Question: '''
$mygetting_id = $wpdb->get_results("SELECT DISTINCT post_id,meta_value from wp_postmeta Where meta_value LIKE '".$search_res[$k]."%' OR meta_value LIKE '%".$search_res[$k]."%' AND meta_key='my_profile_tags' ORDER BY post_id $limit");
foreach ( $mygetting_id as $post )
{
$id = $post->post_id;
$metaValue= esc_attr(get_post_meta($id, 'my_profile_tags',true));
$array_metaValue = explode(',',$metaValue);
$array_metaValue = array_map('strtolower', $array_metaValue);
$total_tags=count($array_metaValue);//like total=10
for($e=0;$e<=count($search_res);$e++)
{
$key = count( array_intersect( $array_metaValue, array_map('strtolower', $search_res ) ) );
}
// Get Percentage of each array result.
$percent=($key/$search_count)*100;
$percent=round($percent,0);
?>
//html part
} // for each close
'''
Now I want to 'ORDER BY' or show my result according to '$percent' variable then after show the results. I can't use the '$percent' var in my SQL statement. What should I do.
This is how it is displaying right now. I want the 400% to the top.

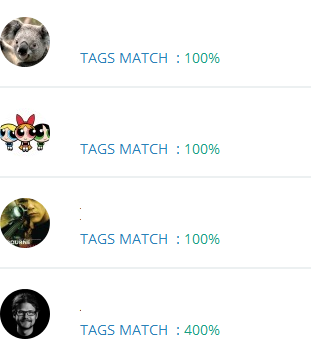
Answer: You can Order the results using PHP <URL>
'''
<?php
$mygetting_id = $wpdb->get_results("SELECT DISTINCT post_id,meta_value from wp_postmeta Where meta_value LIKE '".$search_res[$k]."%' OR meta_value LIKE '%".$search_res[$k]."%' AND meta_key='my_profile_tags' ORDER BY post_id $limit");
$sortedResults = array();
foreach ( $mygetting_id as $post )
{
$id = $post->post_id;
$metaValue= esc_attr(get_post_meta($id, 'my_profile_tags',true));
$array_metaValue = explode(',',$metaValue);
$array_metaValue = array_map('strtolower', $array_metaValue);
$total_tags=count($array_metaValue);//like total=10
for($e=0;$e<=count($search_res);$e++)
{
$key = count( array_intersect( $array_metaValue, array_map('strtolower', $search_res ) ) );
}
// Get Percentage of each array result.
$percent=($key/$search_count)*100;
$percent=round($percent,0);
// adding percent property to use it in usort
$post->percent = $percent;
$sortedResults[] = $post;
}
// sorting results
usort($sortedResults, function($a, $b){
// in case if they are equal
if($a == $b) return 0;
return $a->percent < $b->percent ? 1 : -1;
});
/// now your results are sorted do html part
foreach($sortedResults as $post){
// do your html here e.g
echo $post->id;
echo $post->percent . '%'; // etc
}
?>
'''
or you can store percentage as separate field in the table and just 'ORDER BY' score